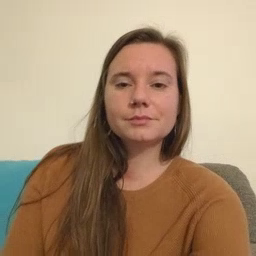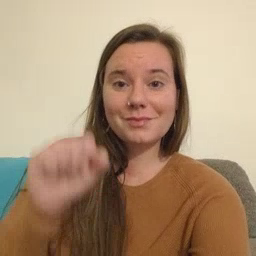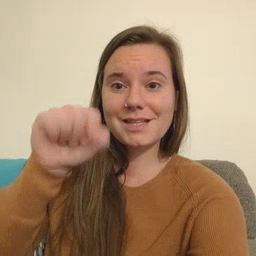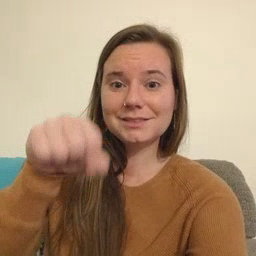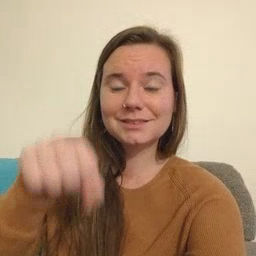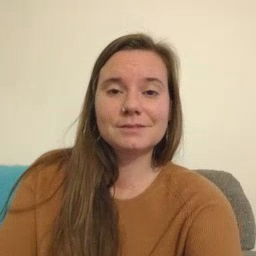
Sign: yes